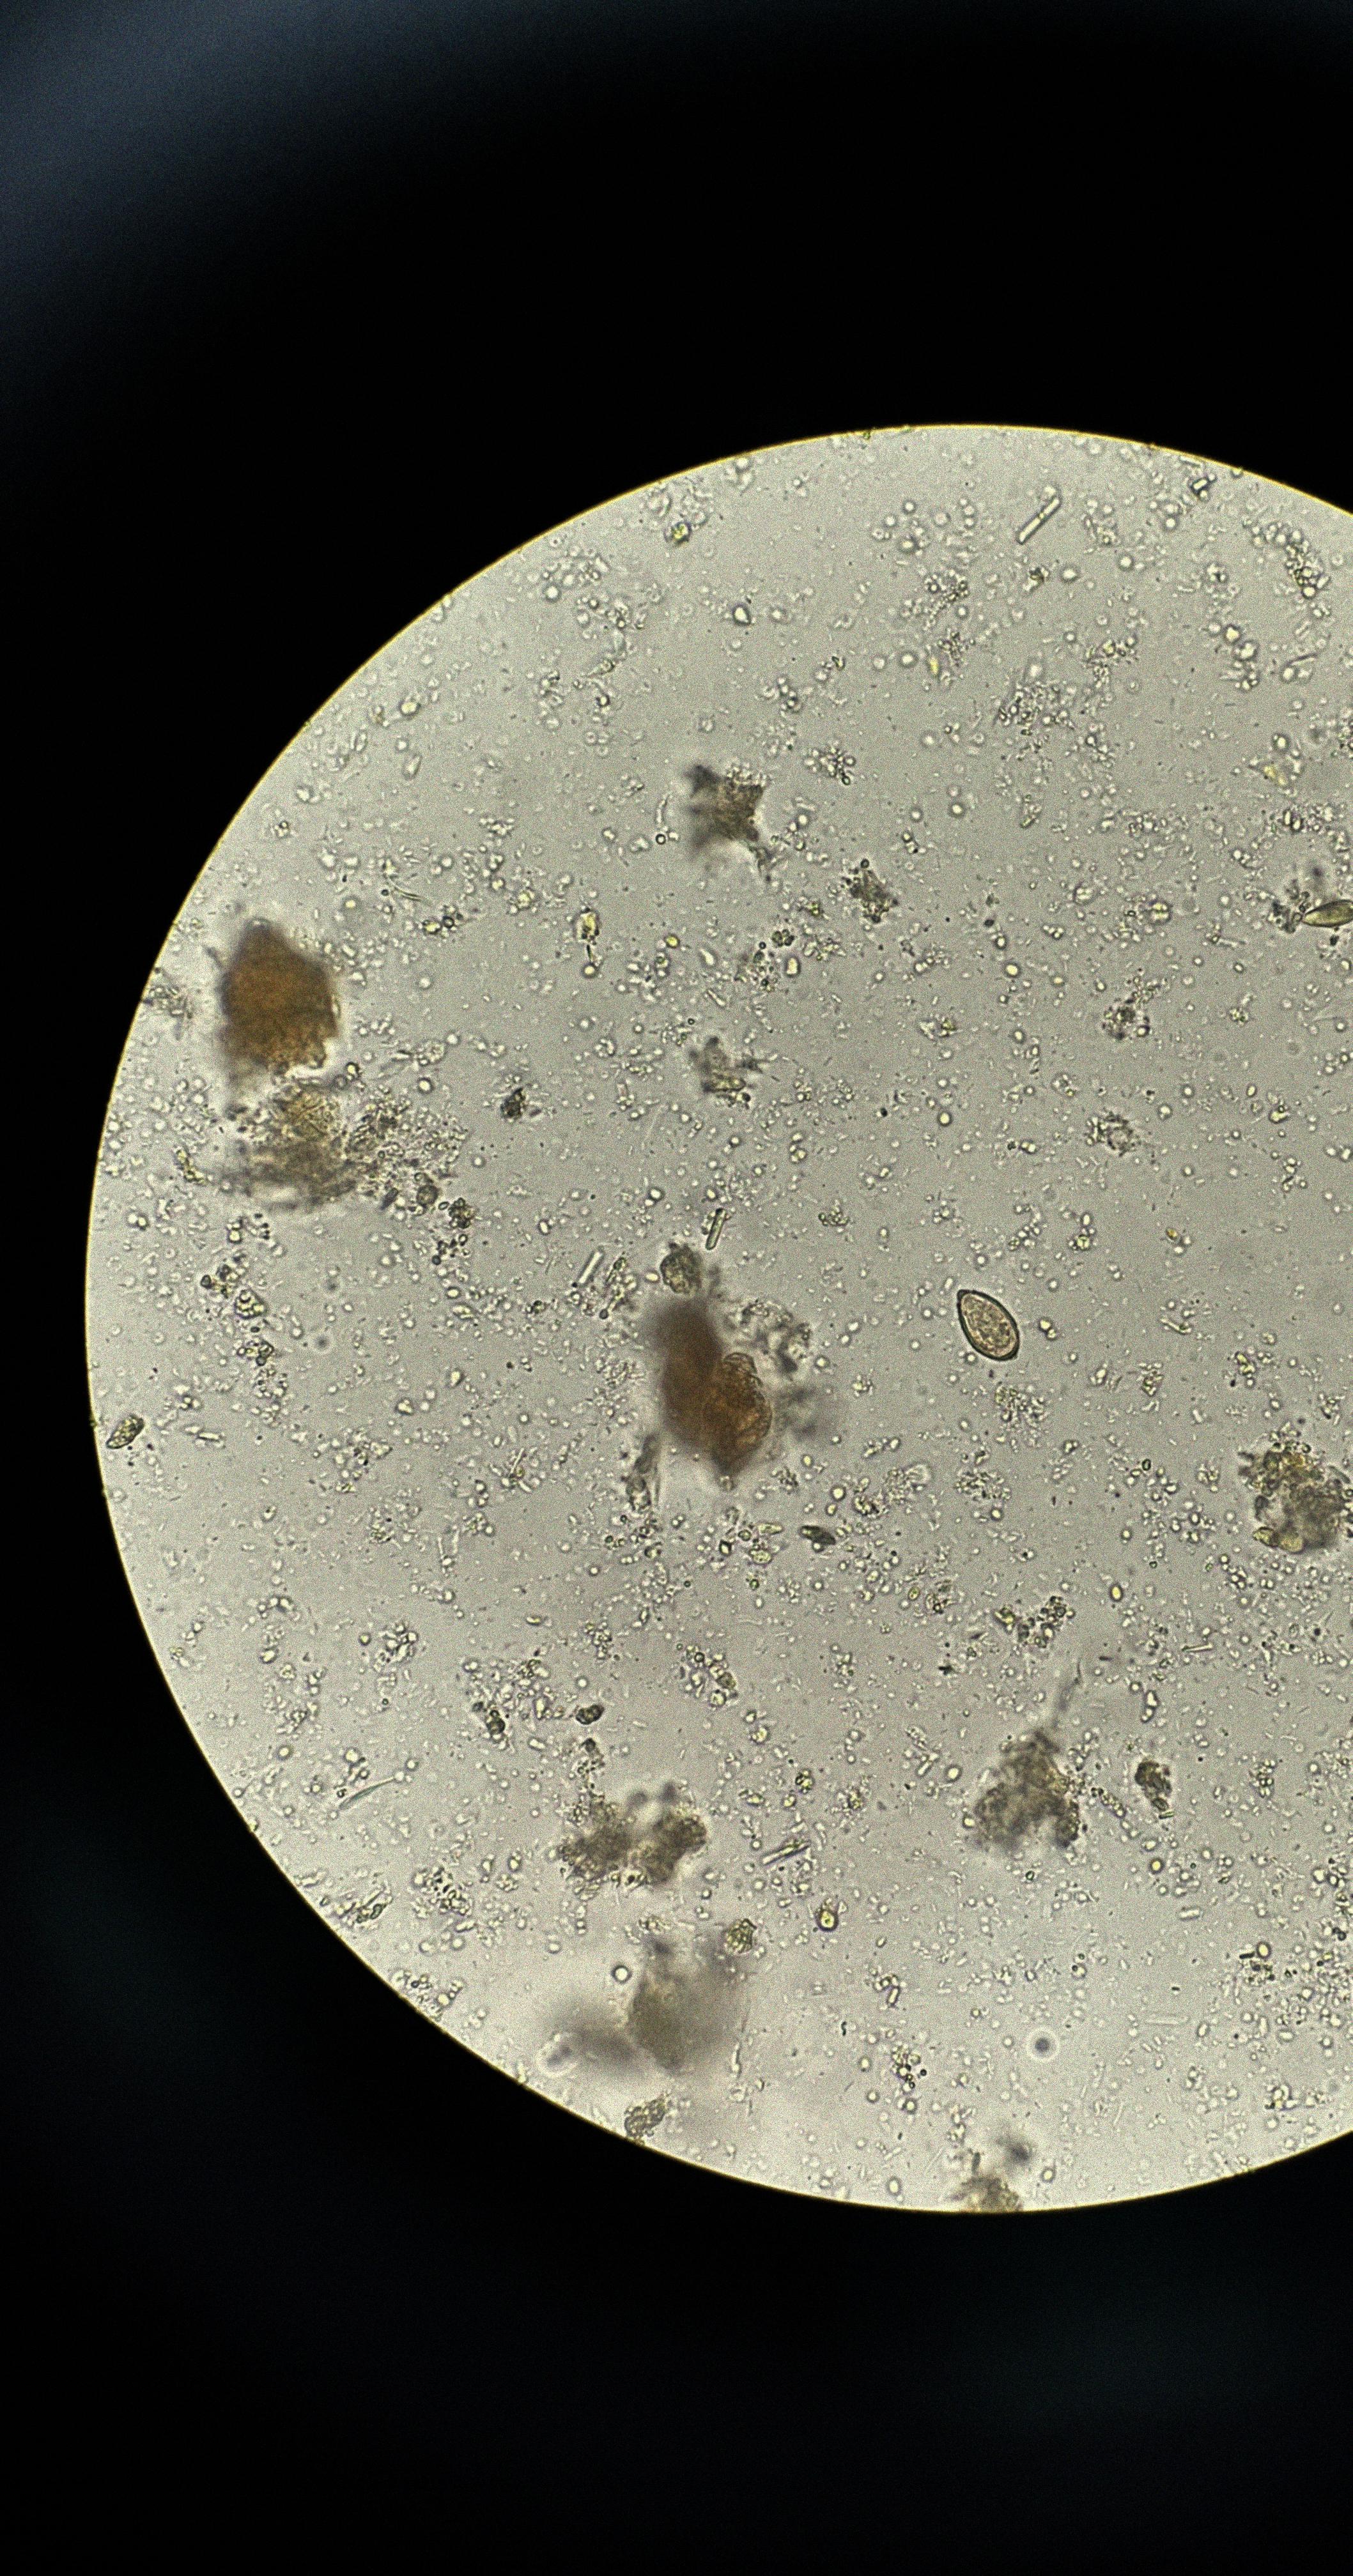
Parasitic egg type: Opisthorchis viverrine